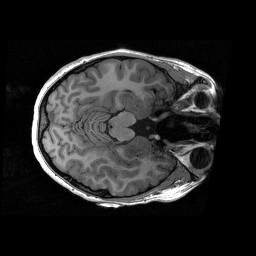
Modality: T1w
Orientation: coronal